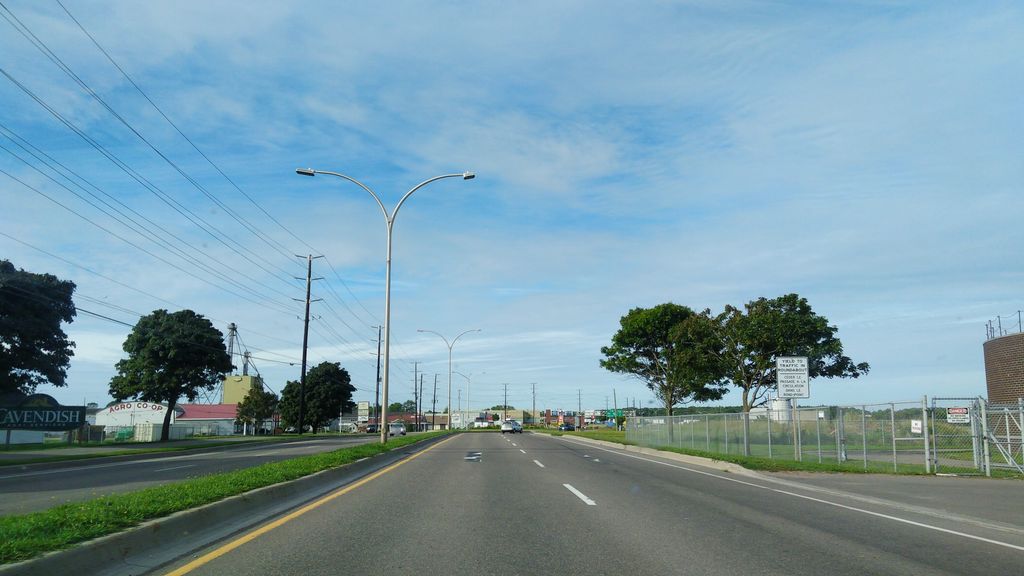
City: charlottetown